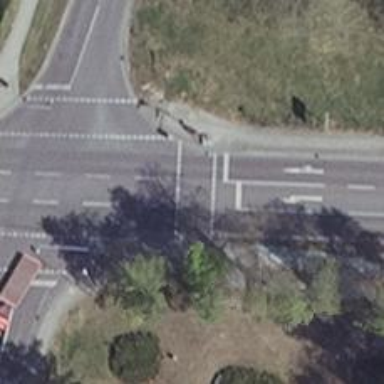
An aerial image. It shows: Road crossing with traffic signals.